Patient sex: F
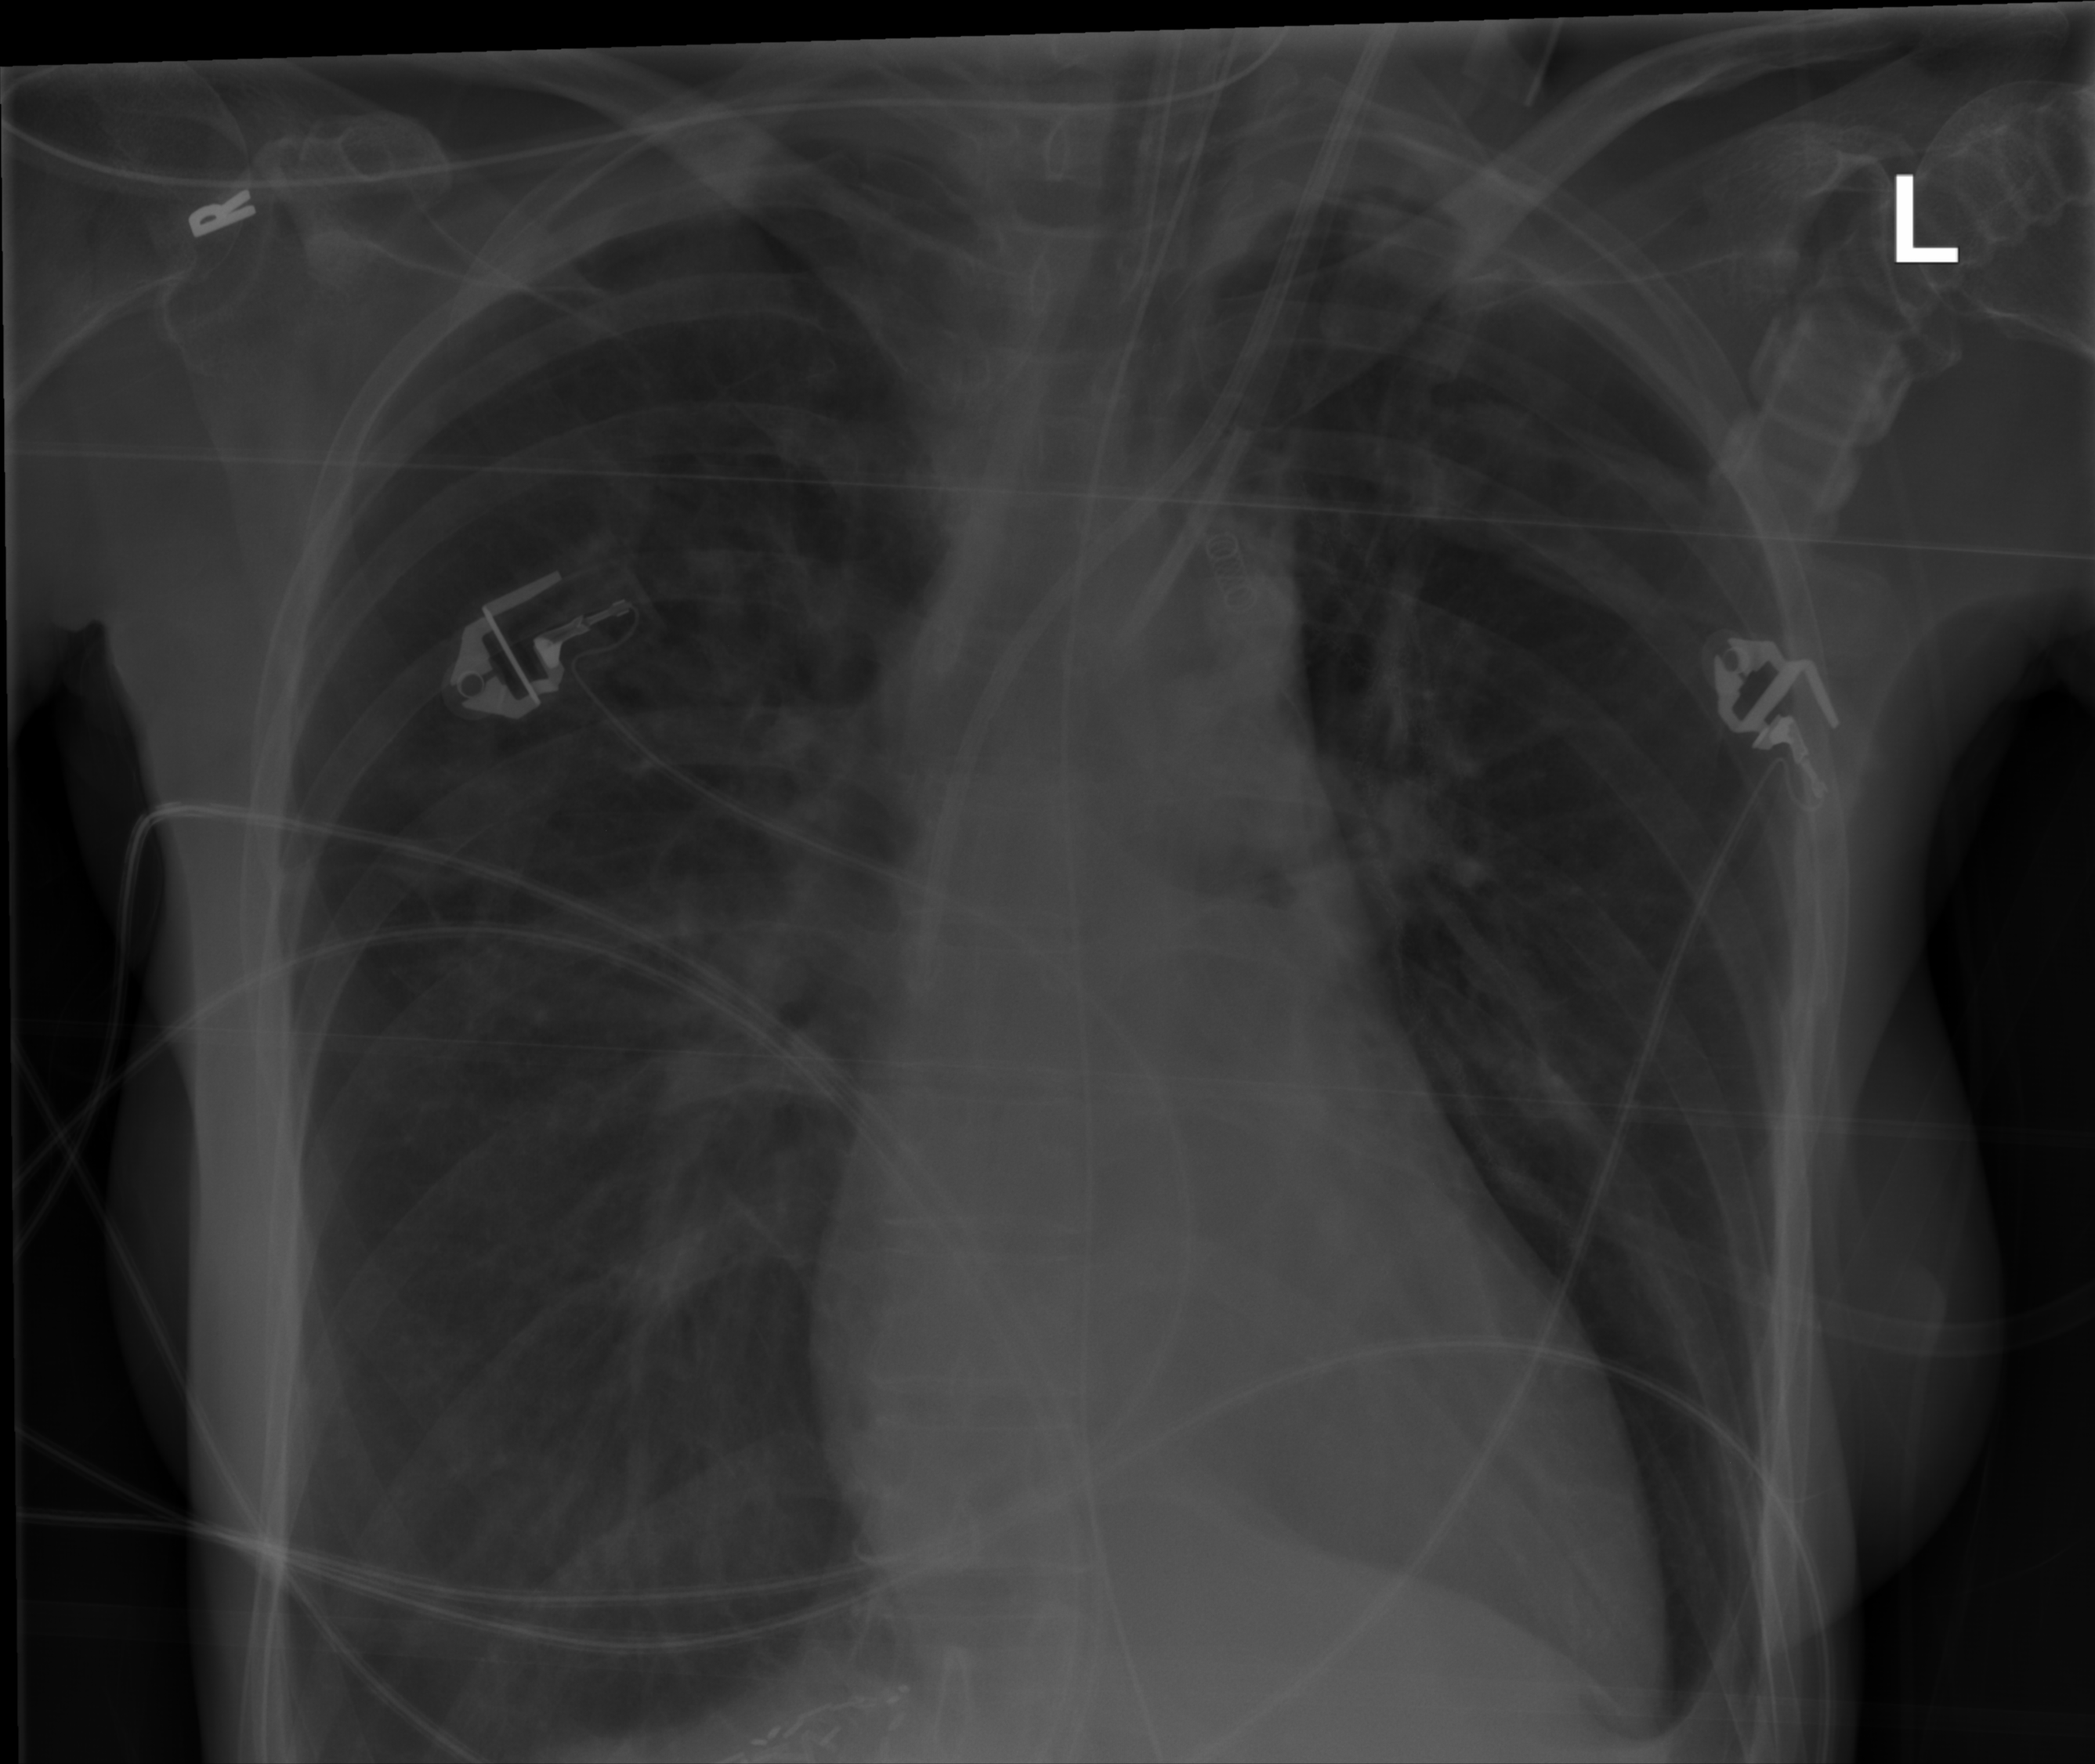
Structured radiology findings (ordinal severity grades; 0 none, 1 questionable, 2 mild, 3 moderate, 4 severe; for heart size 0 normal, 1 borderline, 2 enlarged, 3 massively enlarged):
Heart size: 0
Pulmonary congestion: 0
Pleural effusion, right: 0
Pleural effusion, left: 0
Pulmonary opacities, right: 0
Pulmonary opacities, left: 0
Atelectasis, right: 0
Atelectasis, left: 1